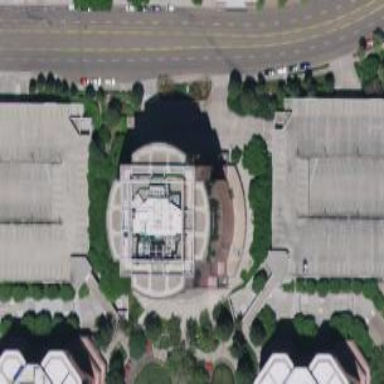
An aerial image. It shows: Office building.